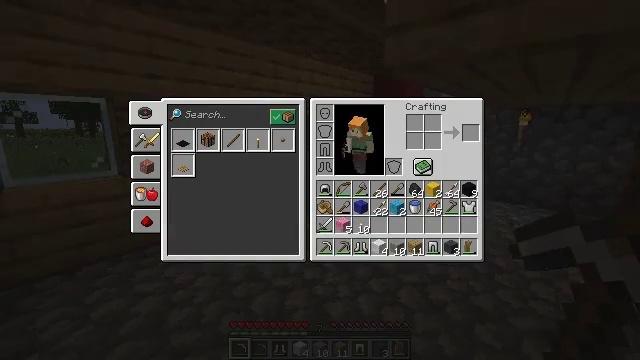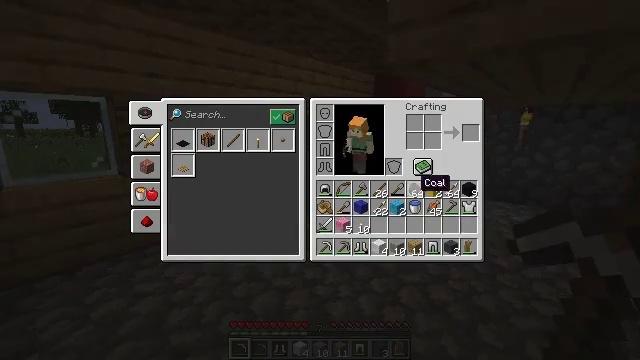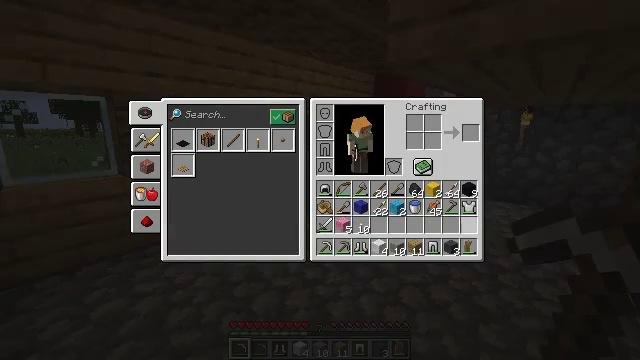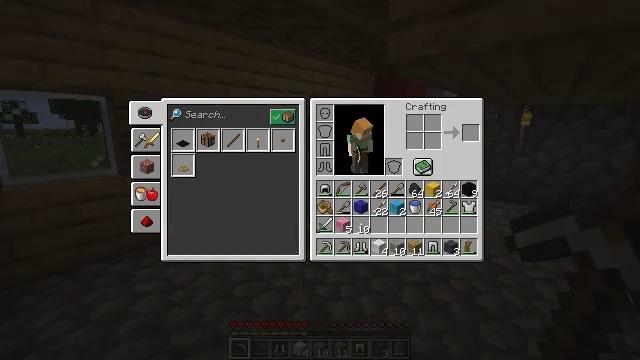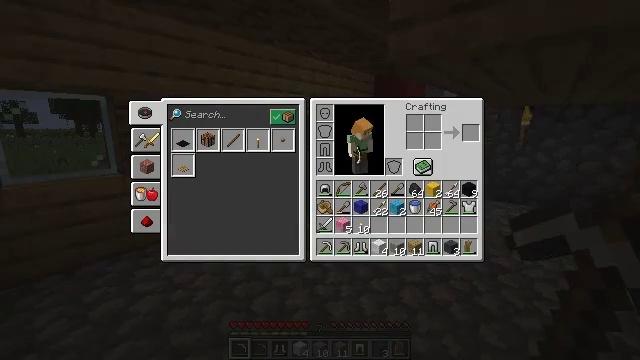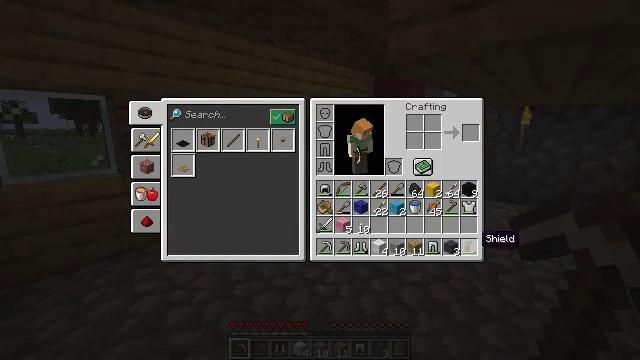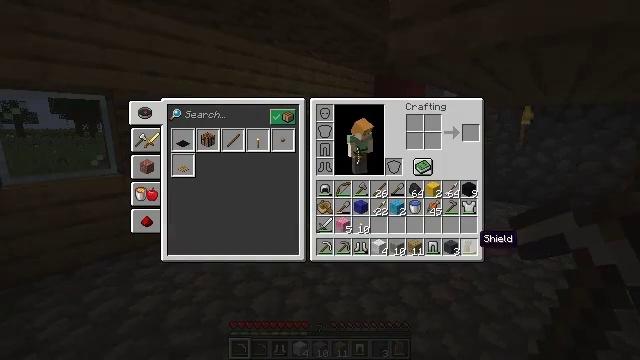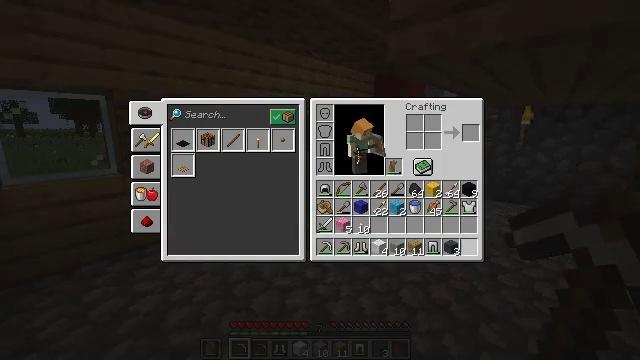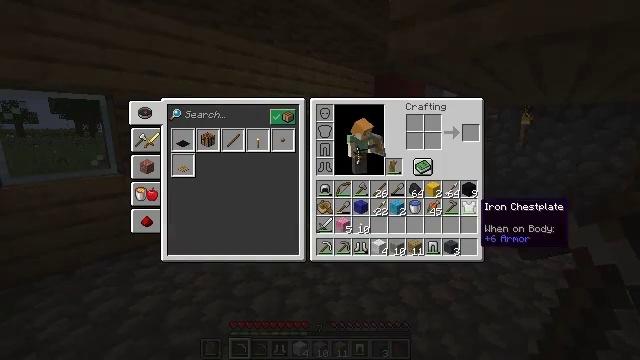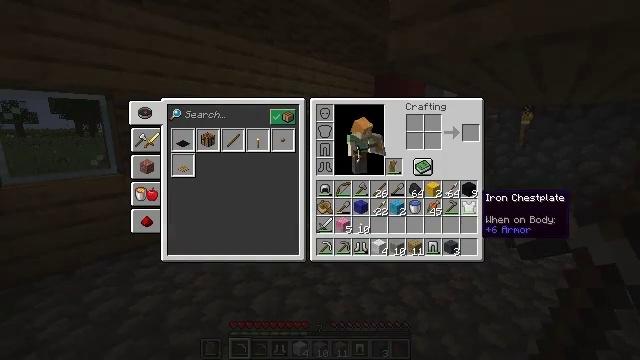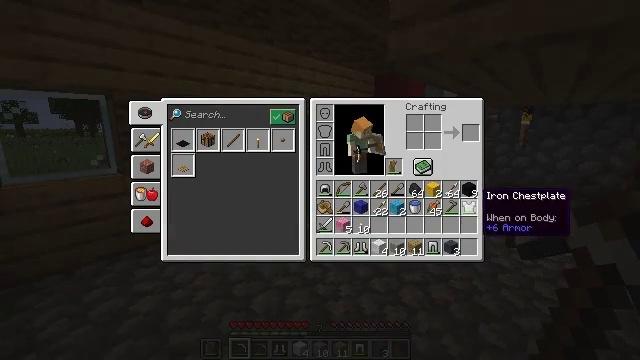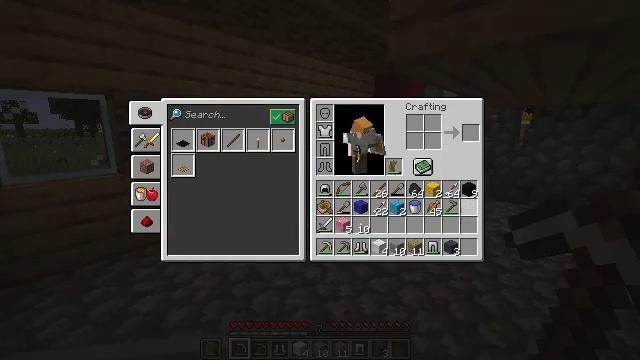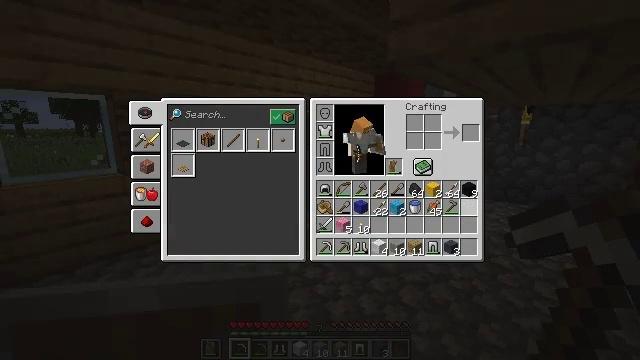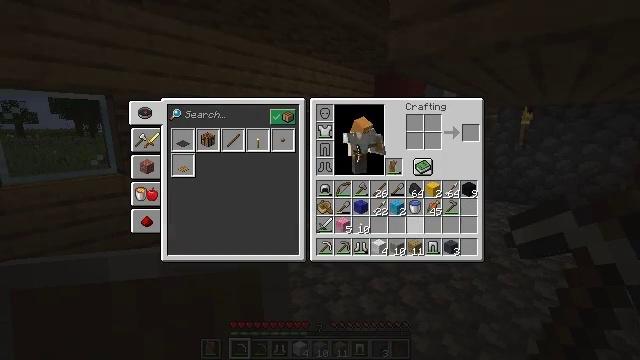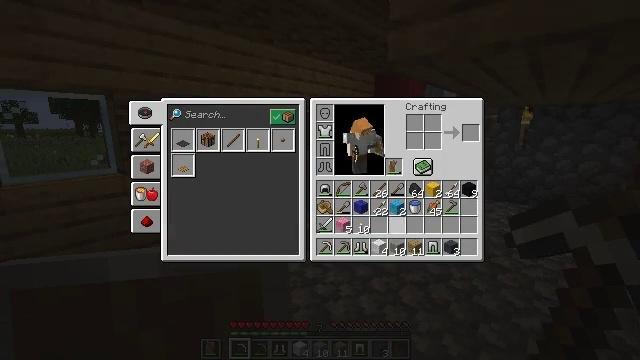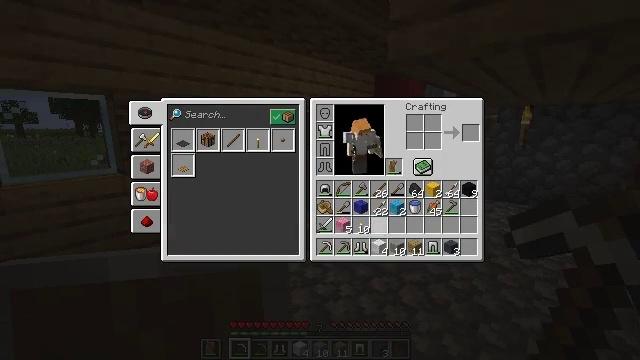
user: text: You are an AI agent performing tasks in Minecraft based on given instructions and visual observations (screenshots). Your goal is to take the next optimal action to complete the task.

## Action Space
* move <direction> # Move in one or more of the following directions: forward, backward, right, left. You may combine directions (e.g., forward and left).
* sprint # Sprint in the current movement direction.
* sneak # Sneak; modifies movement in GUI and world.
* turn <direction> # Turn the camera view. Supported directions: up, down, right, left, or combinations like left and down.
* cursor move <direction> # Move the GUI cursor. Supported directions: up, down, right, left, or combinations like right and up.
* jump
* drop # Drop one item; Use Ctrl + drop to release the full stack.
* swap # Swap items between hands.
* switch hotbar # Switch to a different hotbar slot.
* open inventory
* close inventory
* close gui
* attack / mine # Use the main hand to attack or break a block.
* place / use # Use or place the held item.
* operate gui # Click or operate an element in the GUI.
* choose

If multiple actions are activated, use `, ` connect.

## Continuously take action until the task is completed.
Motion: motion action
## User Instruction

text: Mine red wool from the structure.
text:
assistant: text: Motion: cursor move right and down
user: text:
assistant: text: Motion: sneak, cursor move right and down
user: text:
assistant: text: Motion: sneak, cursor move right and down
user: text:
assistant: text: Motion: sneak
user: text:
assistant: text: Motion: sneak, cursor move left
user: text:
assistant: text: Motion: sneak
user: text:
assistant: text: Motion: sneak, choose
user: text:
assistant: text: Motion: sneak, cursor move up, choose
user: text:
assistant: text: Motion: sneak, cursor move up
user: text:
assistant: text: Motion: sneak
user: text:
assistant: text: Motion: sneak, choose
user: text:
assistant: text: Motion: sneak, choose
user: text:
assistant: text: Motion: sneak, cursor move left and down
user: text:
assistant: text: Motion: sneak, cursor move left and down
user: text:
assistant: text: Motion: sneak, cursor move left
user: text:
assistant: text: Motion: sneak, cursor move left
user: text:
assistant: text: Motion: sneak
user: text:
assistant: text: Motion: sneak
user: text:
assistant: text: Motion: sneak, cursor move left and up
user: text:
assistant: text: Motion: sneak, cursor move left and up
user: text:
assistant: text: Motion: sneak
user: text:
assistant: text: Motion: sneak
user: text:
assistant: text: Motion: sneak
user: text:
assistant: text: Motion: sneak, choose
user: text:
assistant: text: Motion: sneak, choose
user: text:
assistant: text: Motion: sneak, cursor move right and down
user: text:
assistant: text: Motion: sneak, cursor move right and down
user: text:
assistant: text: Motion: sneak, cursor move down
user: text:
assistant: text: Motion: sneak
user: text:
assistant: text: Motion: sneak